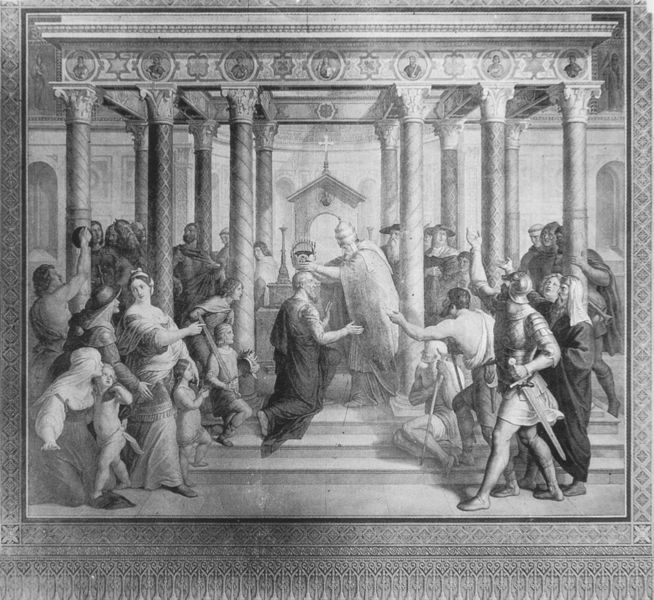
Titel: Die Krönung Karls des Großen
Künstler: Julius Schnorr von Carolsfeld
Standort: München
Institution: Residenz
Schlagwörter: mann, weiß, frauen, menschen, bewegung, frau, grau, hut, hüte, kopfbedeckungen, mitte, männer, schwarz, säule, säulen, zeichnung, rot, fest, leute, menge, ornament, mütze, mützen, architektur, arme, rahmen, hände, innenraum, kirche, adel, kind, mutter, personen, publikum, krone, kinder, engel, kopfbedeckung, perspektive, zuschauer, grafik, baby, saal, treppe, treppen, bischof, gefolge, historienbild, kaiser, könig, papst, soldaten, thron, stufe, stufen, junge, knie, freude, antike, knabe, kirch, kreuz, stern, zentralperspektive, druck, schwarz-weiß, radierung, stich, scharz, schwert, schwerter, knien, soldat, dynamik, volk, helm, arzt, zeremonie, ritter, rüstung, altar, kapitelle, rom, kapitell, römer, tore, knieend, kniend, krönung, priester, kapelle, baldachin, tiara, tempel, fresko, karl, jubel, korinthisch, kupferstich, hofstaat, gebälk, korintisch, konchen, korinthische kapitelle, kollonnade, medaillion, medallions, kaiserkrönung, krönen, kröönung, kirchenfürst, kniene, säulen#, kränung